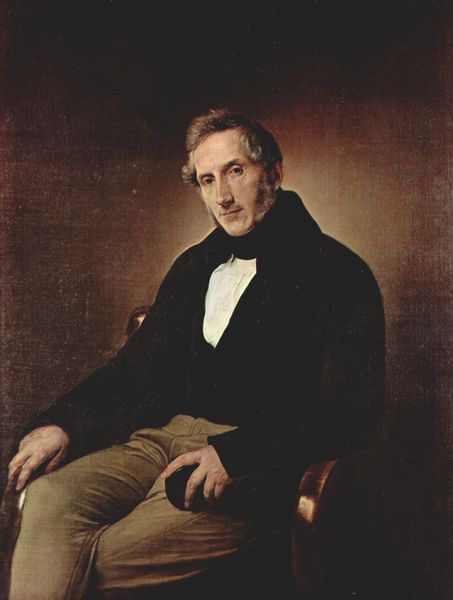
Titel: Porträt des Alessandro Manzoni
Künstler: Francesco Hayez
Standort: Milano
Institution: Pinacoteca di Brera
Schlagwörter: dunkel, gemälde, hand, kopf, mann, schatten, weiß, ocker, sitzen, braun, finger, frisur, grau, haar, hell, hintergrund, holz, licht, mund, nase, ohr, profil, schwarz, stuhl, ölbild, blick, beige, hochformat, rock, alt, anzug, bart, blond, hemd, hose, jacke, wand, arm, augen, falten, gesicht, kragen, bildnis, herr, hände, möbel, portrait, porträt, rückenlehne, öl, haare, pose, sessel, sitzend, frontal, kinn, lippen, ohren, scheitel, beine, deutschland, armlehne, lehne, sitz, haltung, romantik, ölgemälde, frack, dichter, sitzt, faltenwurf, augenbraue, fliege, gehrock, jackett, kniestück, weste, geneigt, dose, lehnstuhl, selbstbildnis, backenbart, kotletten, biedermeier, pfarrer, halbprofil, binde, gelehrter, sitzender, sitzportrait, graf, überkreuzt, blck, ann, einsteckkragen, hjut, 1900, 1800, #porträt, hosw